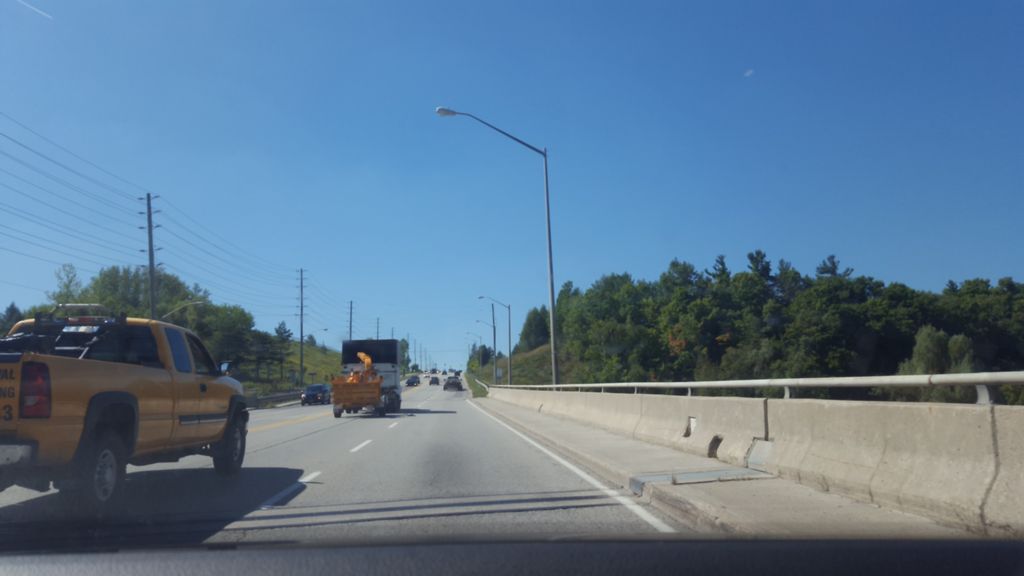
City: toronto